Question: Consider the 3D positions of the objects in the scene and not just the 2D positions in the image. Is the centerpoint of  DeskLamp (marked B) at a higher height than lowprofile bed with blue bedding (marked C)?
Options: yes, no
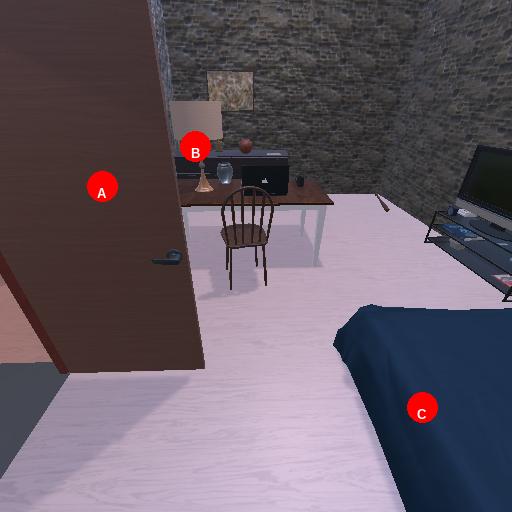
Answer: yes